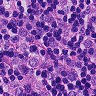
Metastatic tissue present: yes